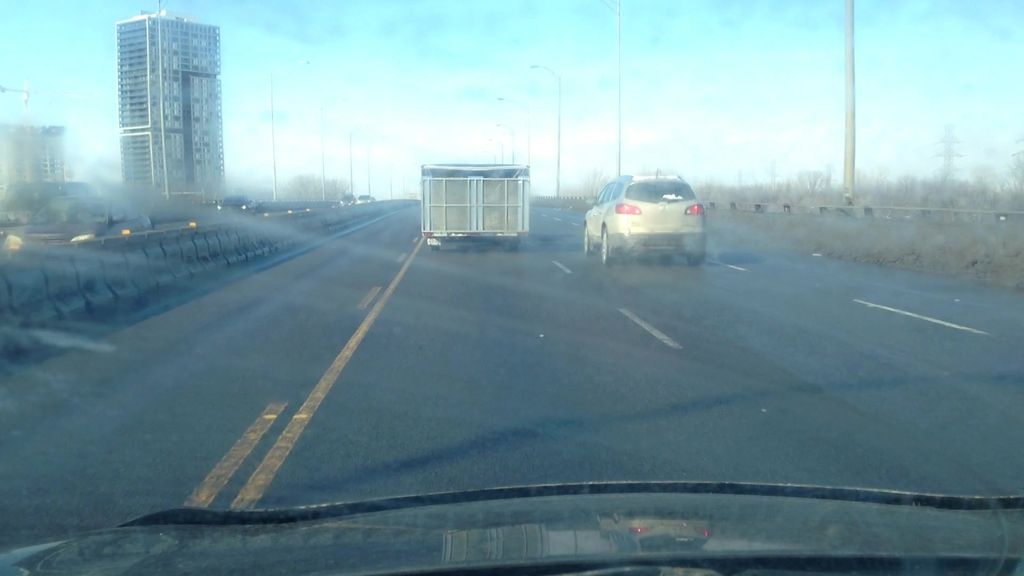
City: montreal